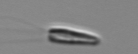
Label: Chrysochromulina